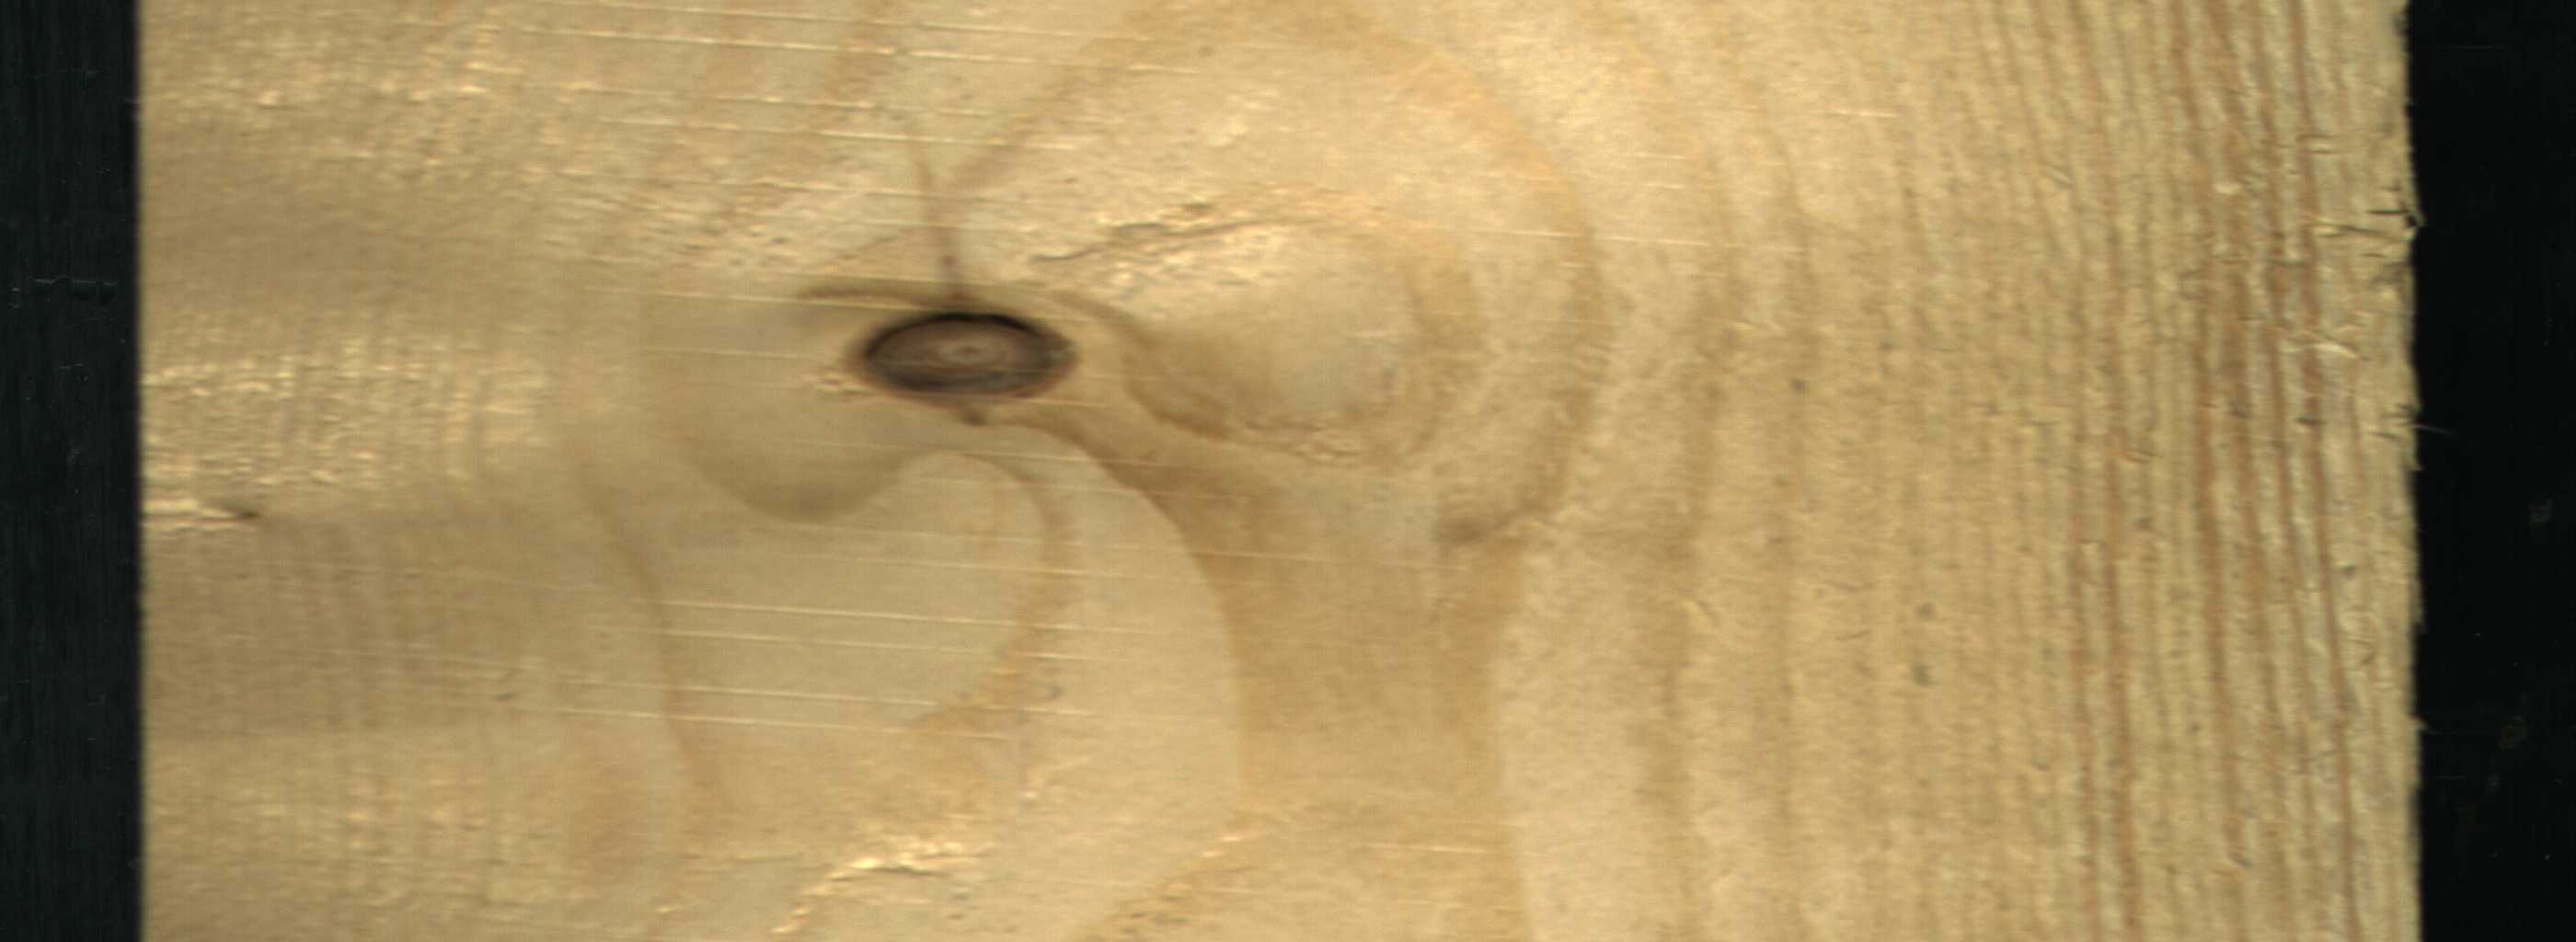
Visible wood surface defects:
Dead_Knot